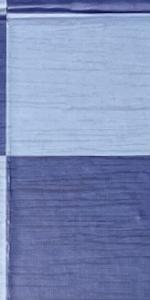
Label: Empty